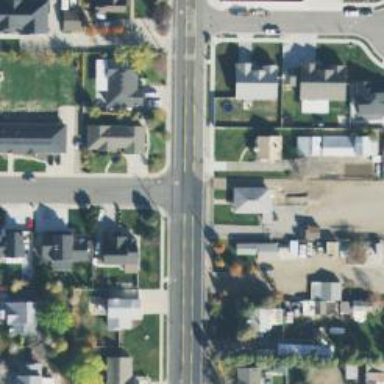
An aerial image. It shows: Unmarked road crossing.